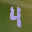
Label: 4